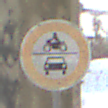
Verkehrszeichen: VerbotKraftfahrzeuge
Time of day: MorningAfternoon
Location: Roofed (Suburban)
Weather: PartlyCloudy
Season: Winter
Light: Natural